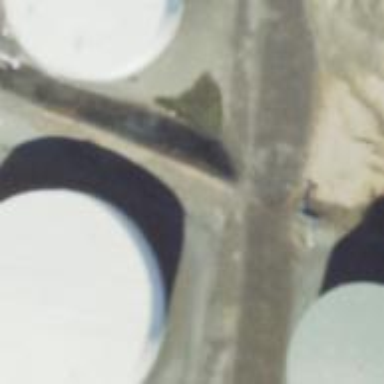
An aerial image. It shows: Storage tank building.